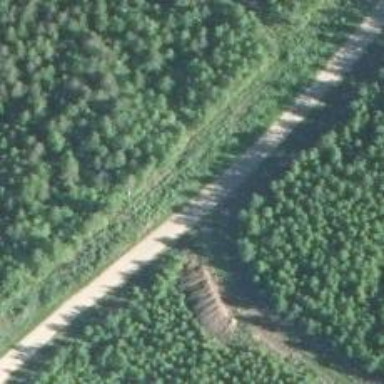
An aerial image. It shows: Unclassified road.